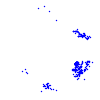
Particle: pion